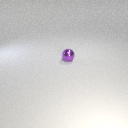
small purple metal sphere